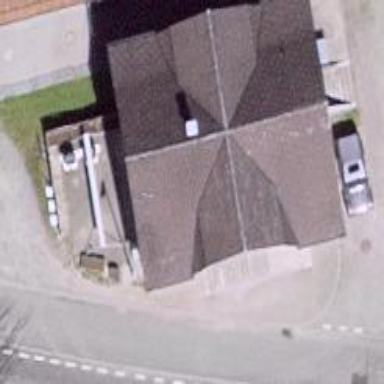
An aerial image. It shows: Restaurant.